Aerial crown-view tile of a tropical tree (Barro Colorado Island, Panama), acquired 20250915:
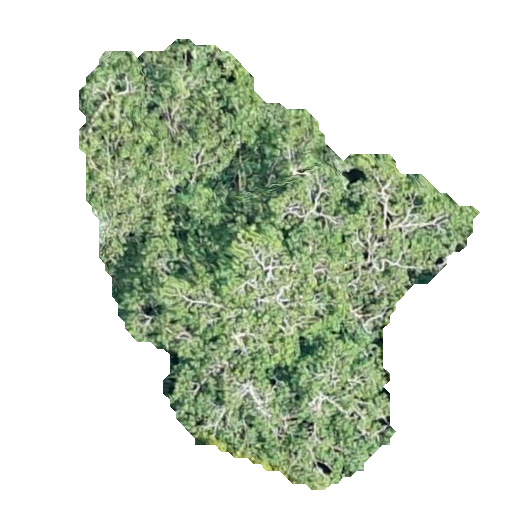
Species: Hura crepitans
GBIF accepted scientific name: Hura crepitans
Crown area: 153.434 m²